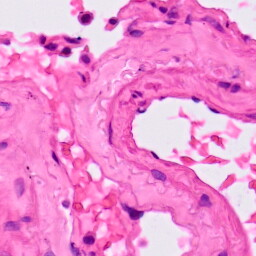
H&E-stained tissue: Lung